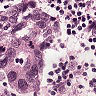
Metastatic tissue present: yes